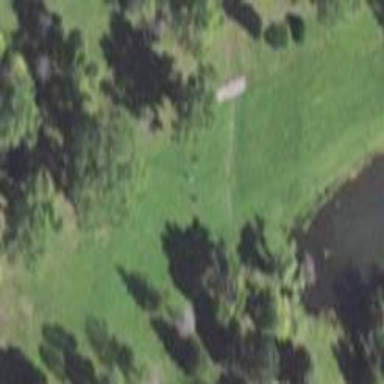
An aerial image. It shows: Grassy area designated as golf fairway.